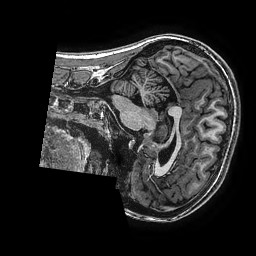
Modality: T1w
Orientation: sagittal
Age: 14
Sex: female
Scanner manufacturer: ge
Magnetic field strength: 3 T
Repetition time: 0.00766 s
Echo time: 0.003476 s